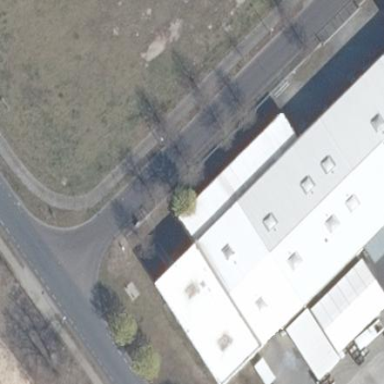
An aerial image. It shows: Industrial building with flat white roof.